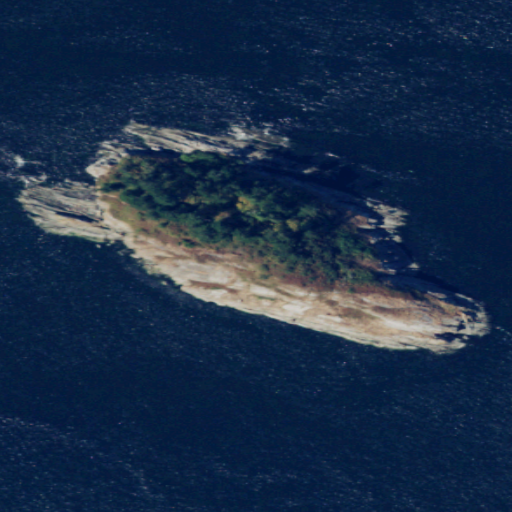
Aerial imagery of island in Washington named Puffin Island containing open water, evergreen forest, herbaceous wetlands, grassland, and barren land